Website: apple
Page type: cart
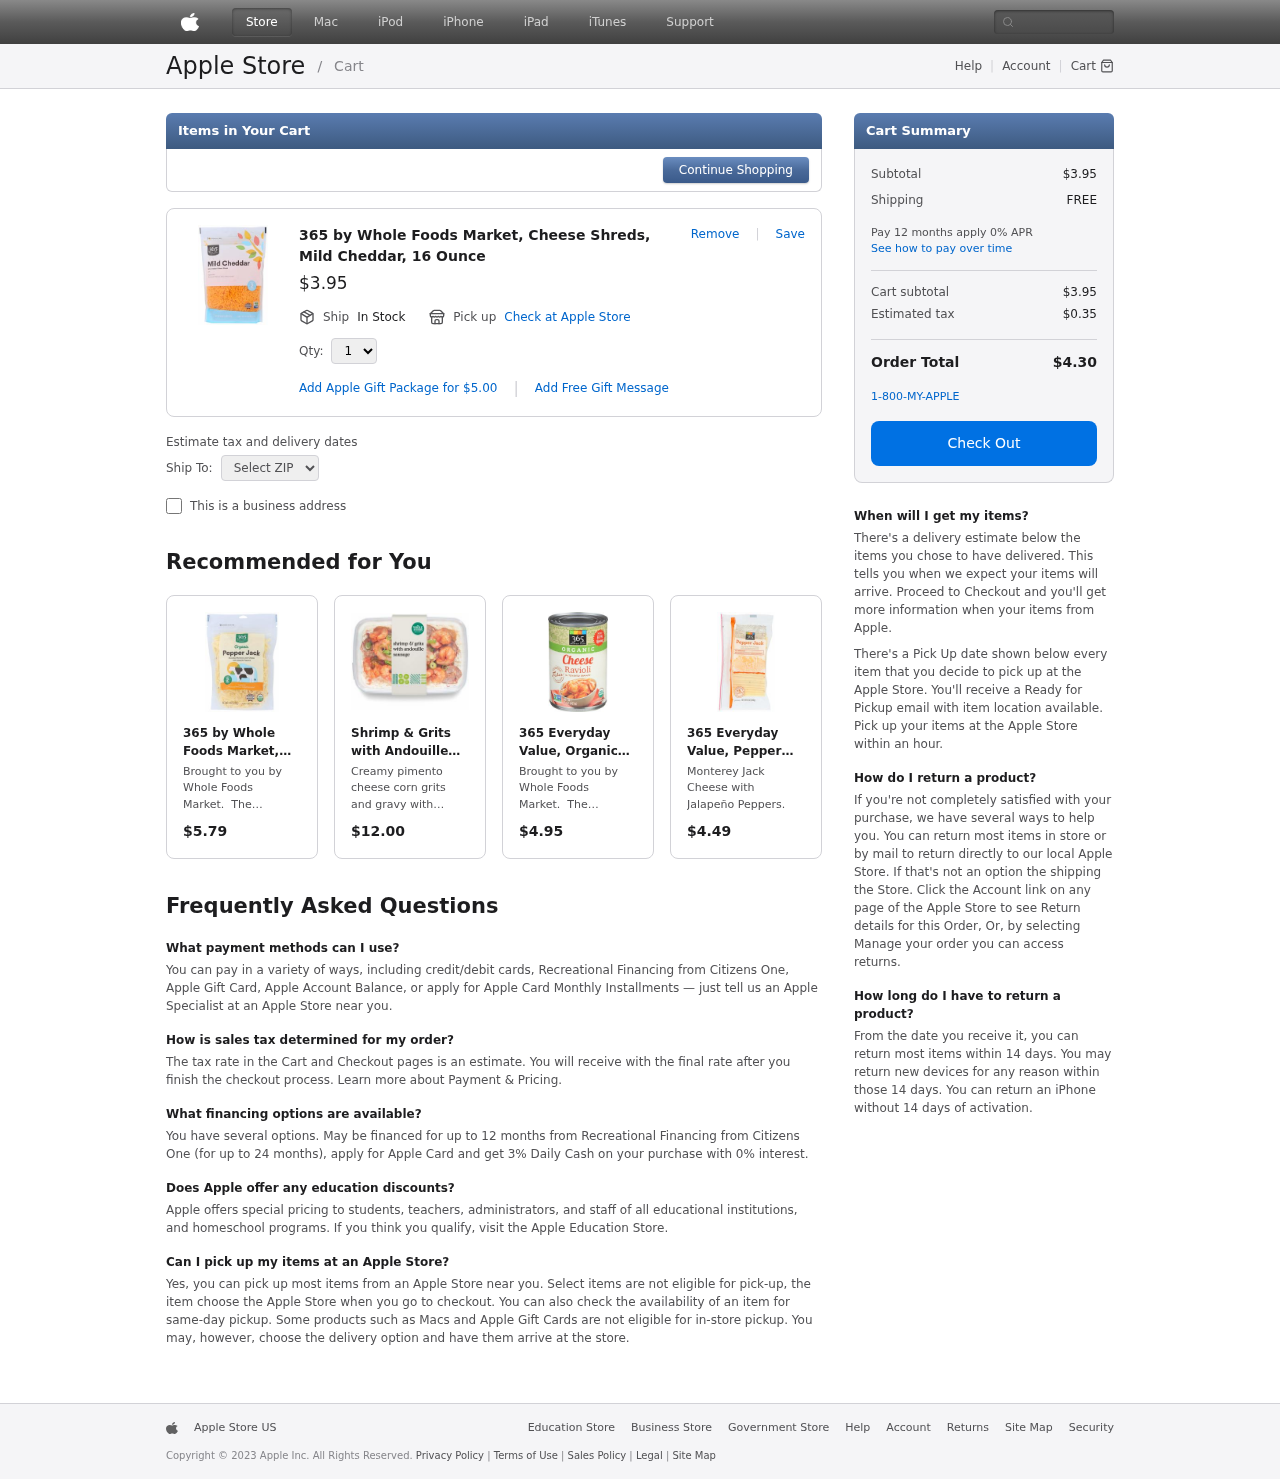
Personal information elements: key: PII_POSTCODE
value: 52207
Product elements: key: PRODUCT1_NAME
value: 365 by Whole Foods Market, Cheese Shreds, Mild Cheddar, 16 Ounce
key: PRODUCT1_PRICE
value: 3.95
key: PRODUCT1_QUANTITY
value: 1
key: PRODUCT2_DESC
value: Brought to you by Whole Foods Market.  The packaging for this product has a fresh new look. During this transition, you may get the original packaging or the new packaging in your order, but the produ
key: PRODUCT2_NAME
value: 365 by Whole Foods Market, Organic Cheese Shreds, Pepper Jack, 8 Ounce
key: PRODUCT2_PRICE
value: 5.79
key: PRODUCT3_DESC
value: Creamy pimento cheese corn grits and gravy with andouille sausage, seasoned shrimp and green onions
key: PRODUCT3_NAME
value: Shrimp & Grits with Andouille Sausage, 14 oz
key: PRODUCT3_PRICE
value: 12
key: PRODUCT4_DESC
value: Brought to you by Whole Foods Market.  The packaging for this product has a fresh new look. During this transition, you may get the original packaging or the new packaging in your order, but the produ
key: PRODUCT4_NAME
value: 365 Everyday Value, Organic Cheese Ravioli in Tomato Sauce, 15 oz
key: PRODUCT4_PRICE
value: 4.95
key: PRODUCT5_DESC
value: Monterey Jack Cheese with Jalapeño Peppers.
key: PRODUCT5_NAME
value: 365 Everyday Value, Pepper Jack Cheese, Slices, 12 oz
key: PRODUCT5_PRICE
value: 4.49
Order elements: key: ORDER_SUBTOTAL
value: $3.95
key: ORDER_SHIPPING_COST
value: FREE
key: ORDER_SUBTOTAL2
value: $3.95
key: ORDER_TAX
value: $0.35
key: ORDER_TOTAL
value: $4.30